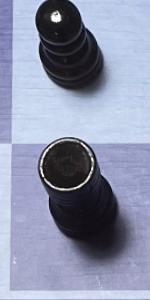
Label: Rook_Black